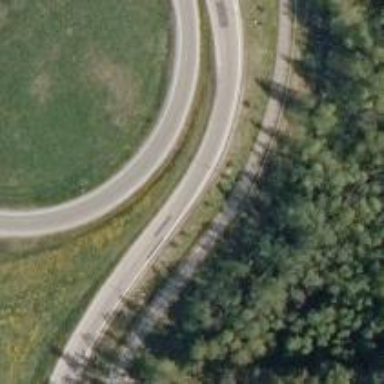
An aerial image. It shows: Asphalt trunk link road.